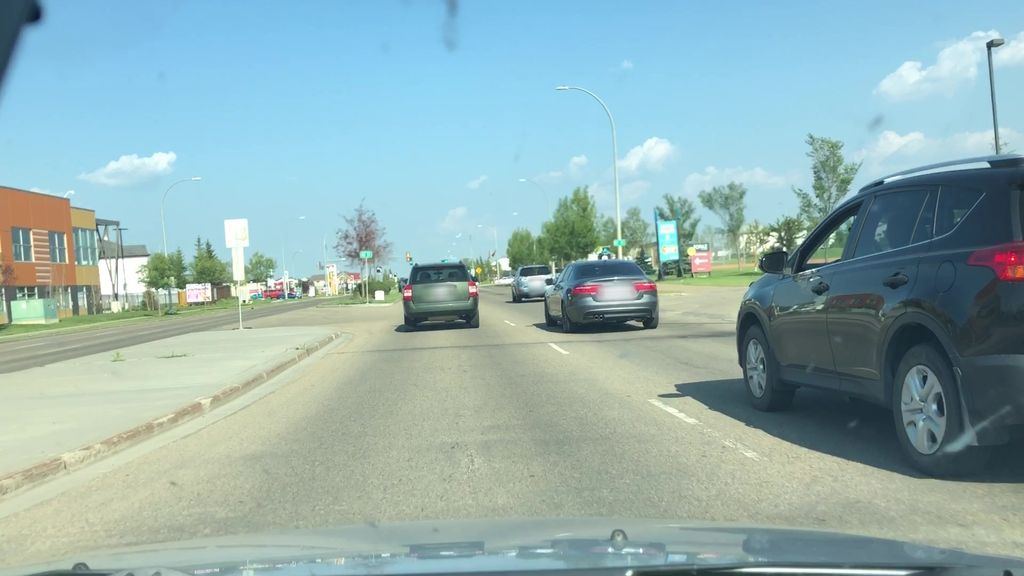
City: edmonton